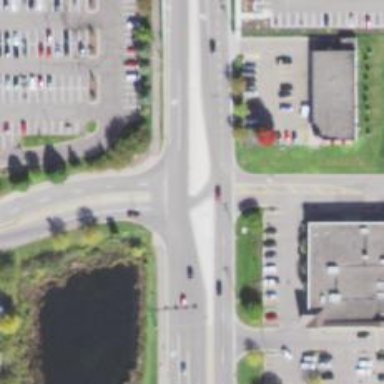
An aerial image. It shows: Unmarked asphalt crossing on cycleway road.